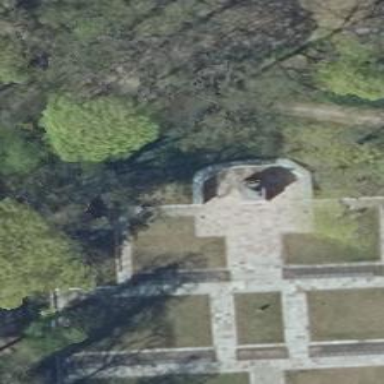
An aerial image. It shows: Memorial site with historic significance.